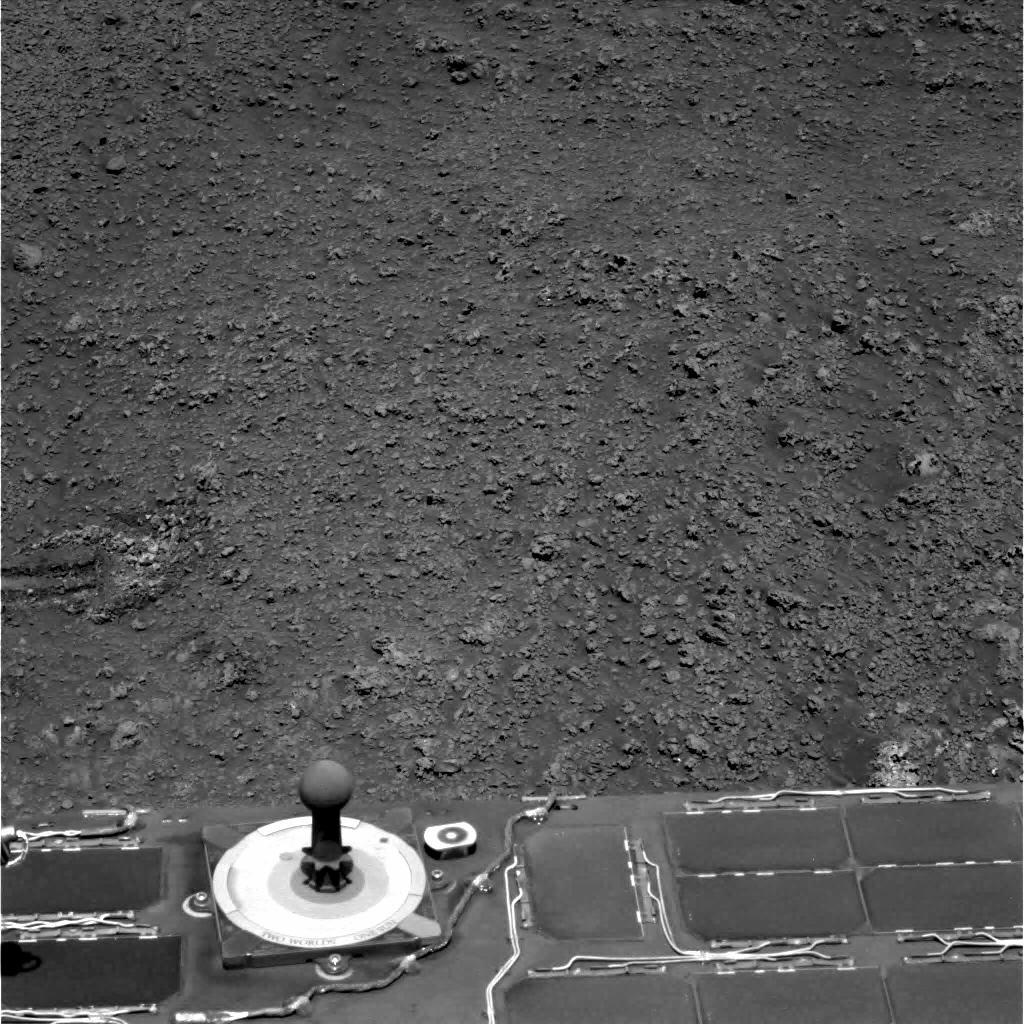
Terrain classes present: Background, Bedrock, Gravel / Sand / Soil, Rock